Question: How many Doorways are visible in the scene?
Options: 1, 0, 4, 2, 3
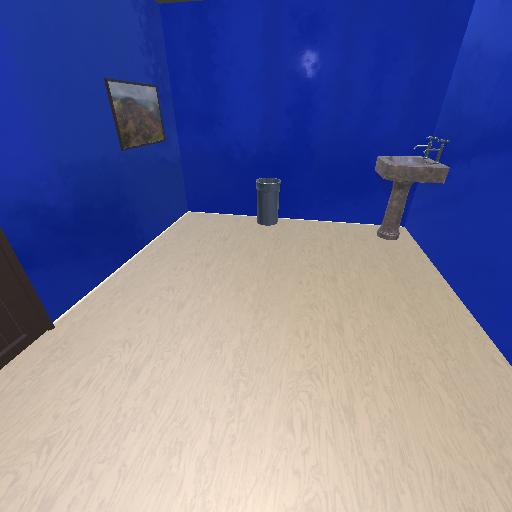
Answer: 1